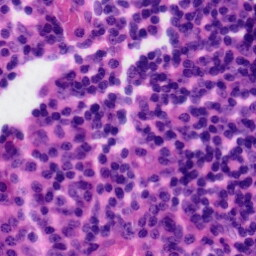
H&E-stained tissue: Tonsil